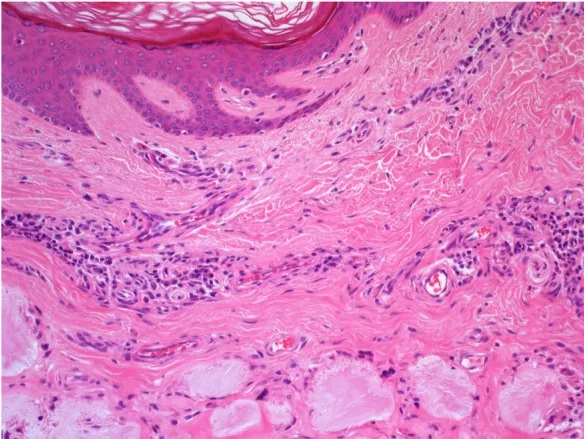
(A): H&E staining of the microscopic appearance of the dermal amorphous eosinophilic deposits. Mag x20.
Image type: pathology (h&e)